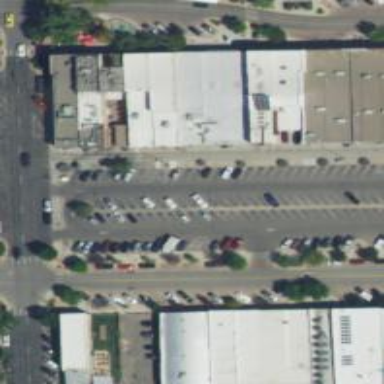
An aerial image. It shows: Parking space.